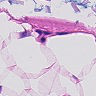
Metastatic tissue present: no